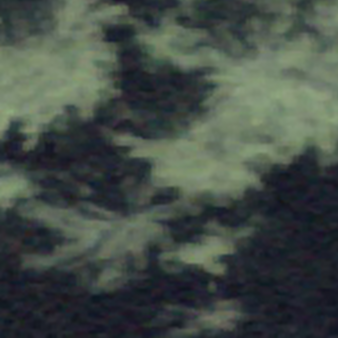
Label: other